Aerial crown-view tile of a tropical tree (Barro Colorado Island, Panama), acquired 20241216:
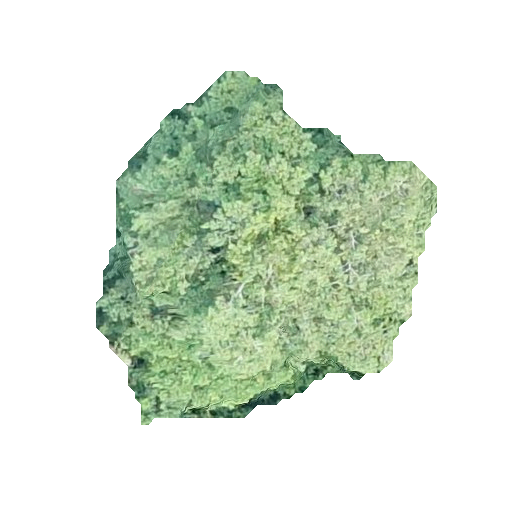
Species: Tabernaemontana arborea
GBIF accepted scientific name: Tabernaemontana arborea
Crown area: 118.993 m²